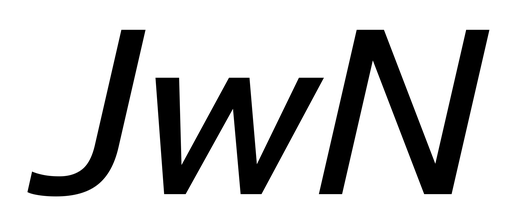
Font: InstrumentSans-Italic_Medium_Italic